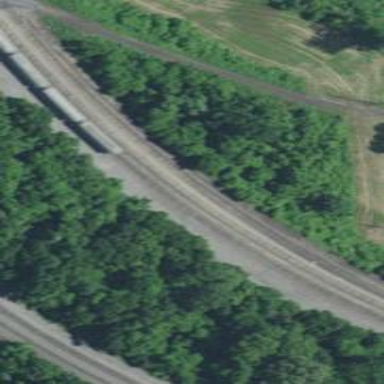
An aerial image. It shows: Rail spur service.